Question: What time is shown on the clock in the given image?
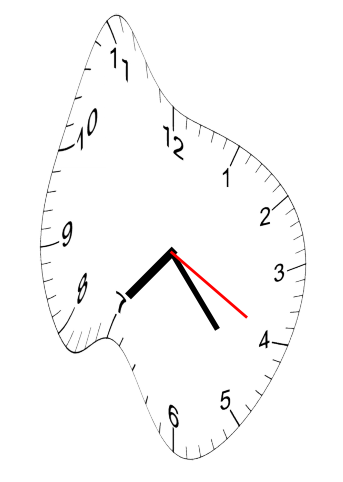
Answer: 07:23:20